Question: I need an information: I have to do a project for my university's stage. My program allow me to discover an image with circular movement. I have a lot of images that should be collect in a unique "long" image, with black edges. Is it possible?
I searched in the other topic but they are only for iOs or html. My application is an application in java that will be use on the pc.
Sorry for the bad english
Thank's, Elia.

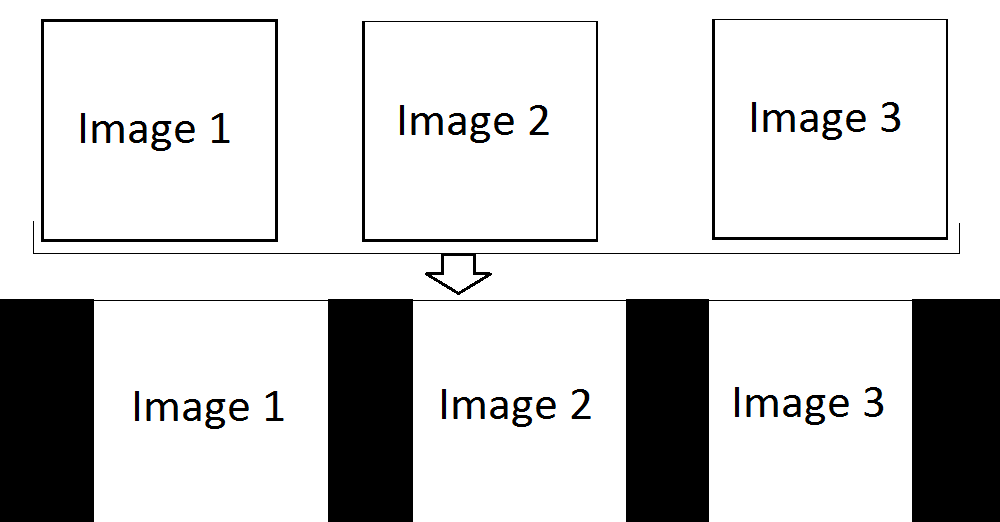
Answer: Using the <URL>,
You could adapt the code easily to do what you want.
Using <URL> to create a rectangle. Just need to set the color to black but you will need to manage the height and width in code.
'''
g.setColor(Color.BLACK);
//Black rectangle on the left edge
g.fillRect(x, y, rectWidth, rectHeight);
x += rectSize;
for(String image : images){
BufferedImage bi = ImageIO.read(new File(image));
g.drawImage(bi, x, y, null);
x += bi.getWidth();
//Black rectangle on the right
g.fillRect(x, y, rectWidth, rectHeight);
x += rectSize;
}
'''
You will see an 'rectWidth', 'rectHeight' to generate the black square. You have two solutions here,
1. set it yourself (a parameter that you give from the batch)
2. iterate on the image first to get the biggest height of this batch (carefull on the perfs)
Note :
1. to improve this, you might want to center the image if those have some different sizes ... this will requires somt update to add a black square up above and below. But it's a nice exercice ;)
2. The default background is black, so you don't need to create the filled rectangle for a black one (default byte are 0 so black #000000)
3. Stangely, a Windows XP tell me the PNG is not valid but on a Seven it works fine, might need to investigate this.
UPDATE :
Since we need the result image height and width on the beginning (didn't though about it), we answer some question
1. It is easy to update the background color to don't bother with it later (paint the full image at the beginning
2. We are force to iterate the image first to do the sum of there width
3. We can get the maximum height in the same time